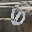
Label: 6